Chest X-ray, PA view. Patient: 45 years old, sex M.
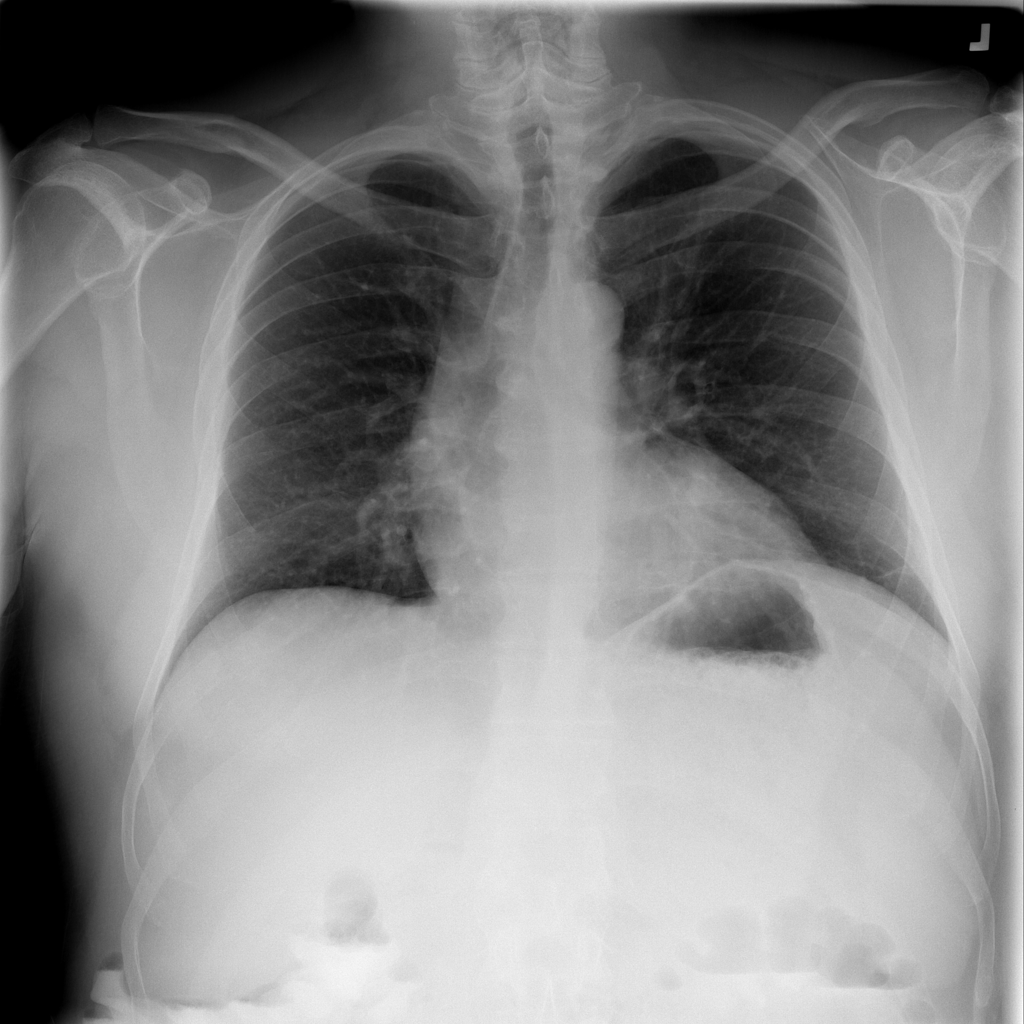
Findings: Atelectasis